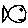
Label: fish